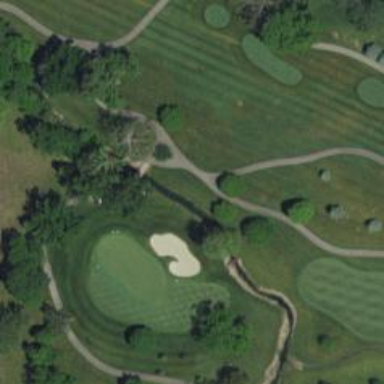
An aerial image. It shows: Path bridge over golf course.